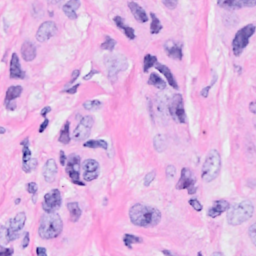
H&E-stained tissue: Breast